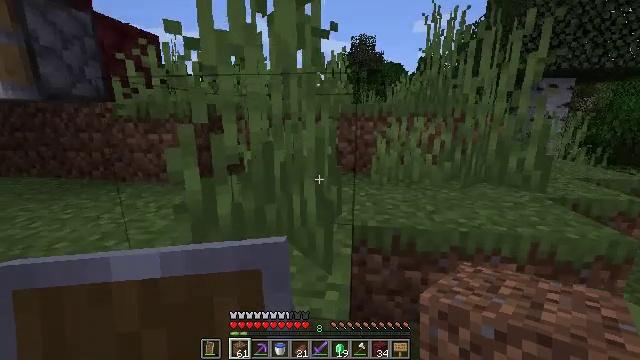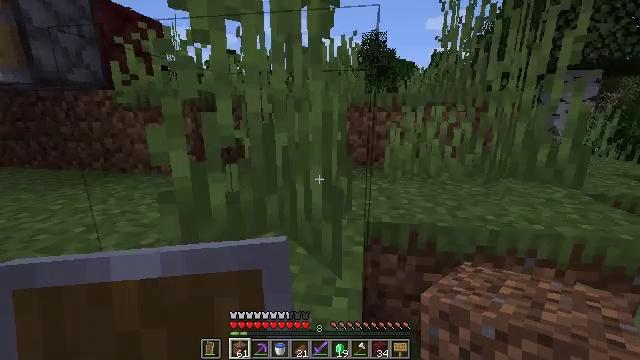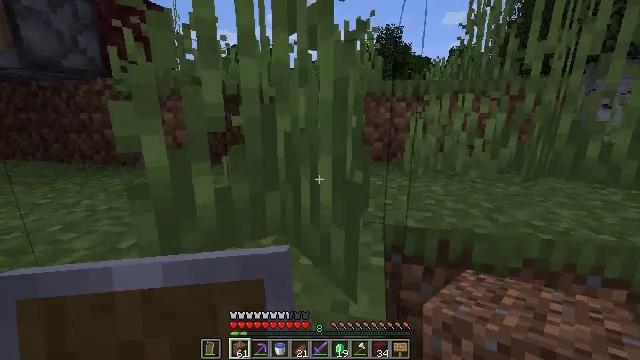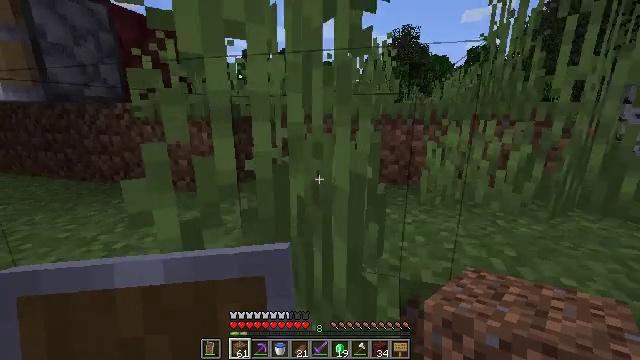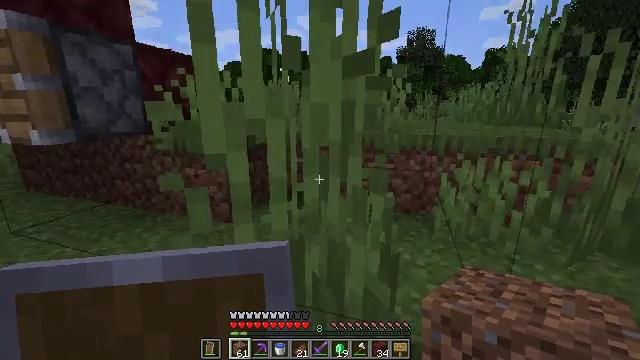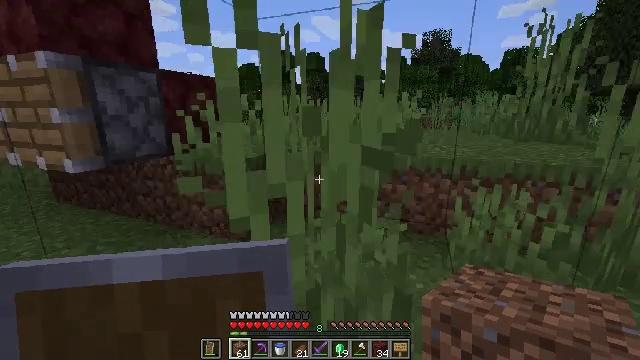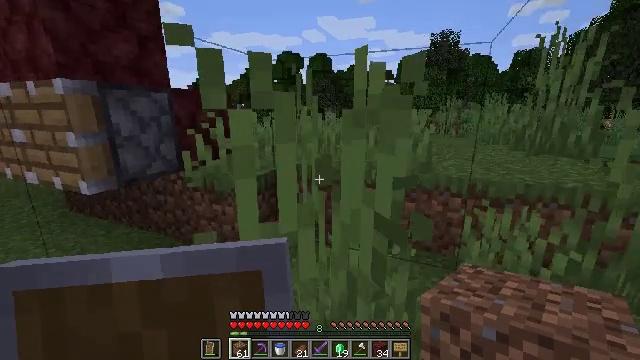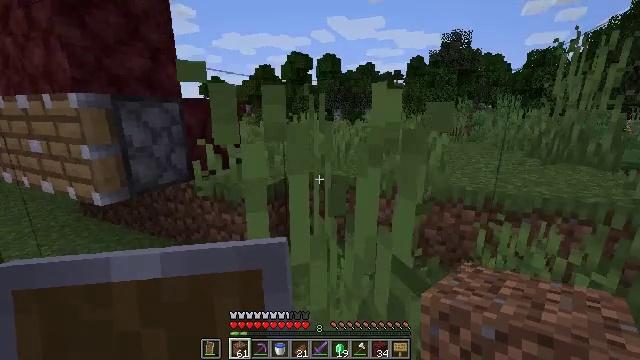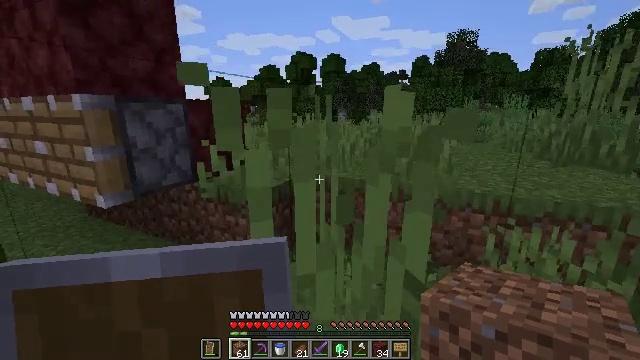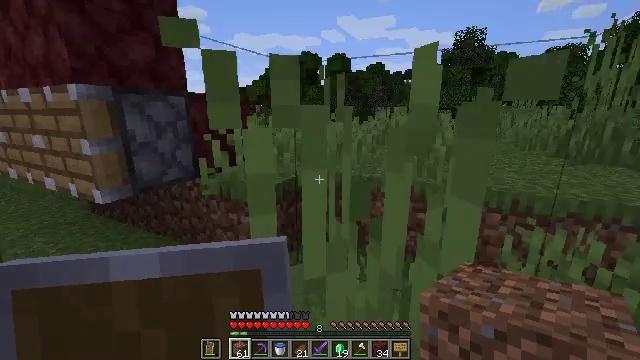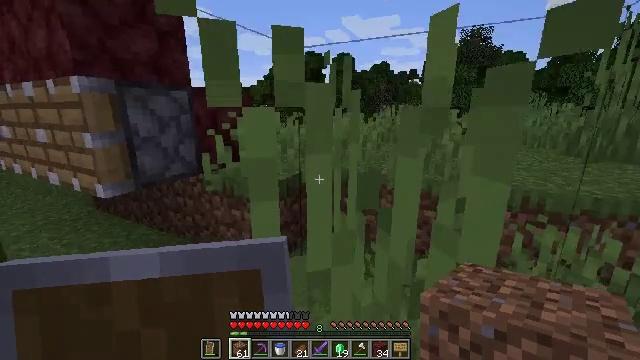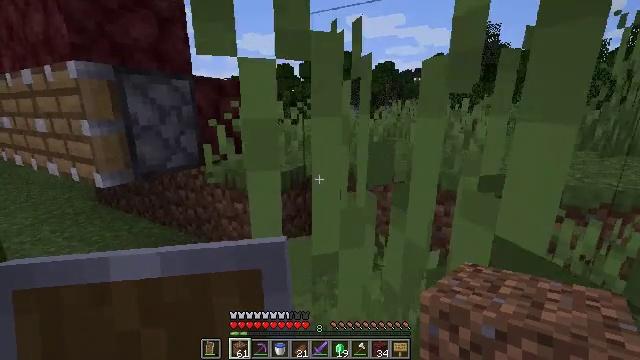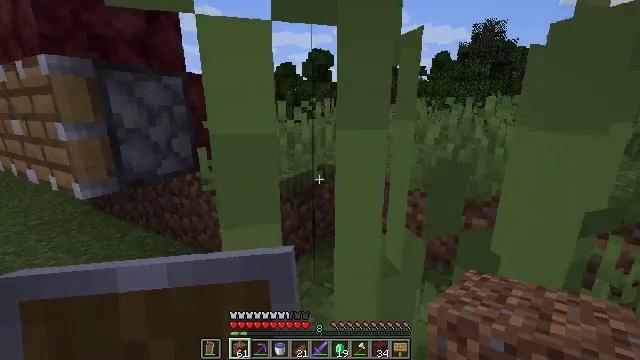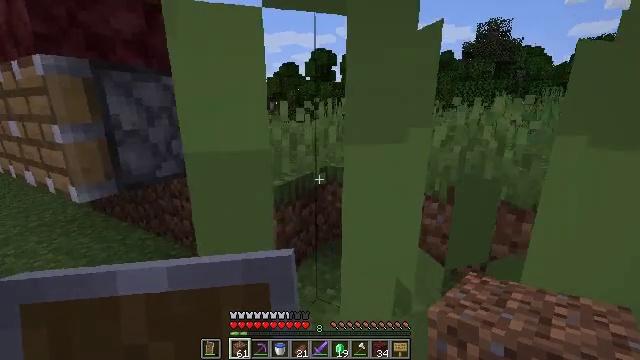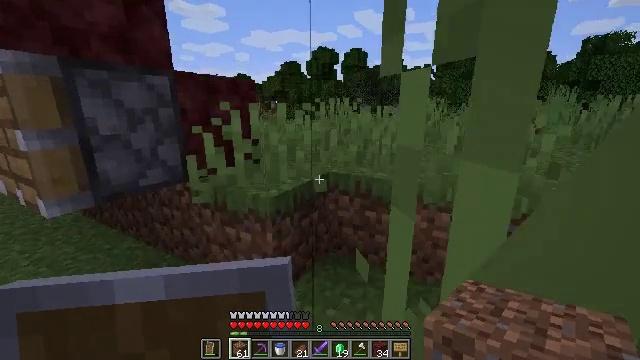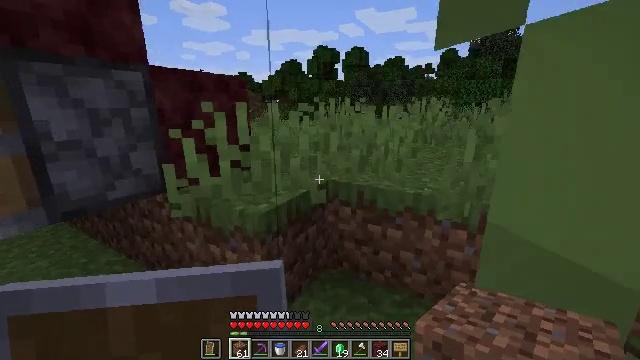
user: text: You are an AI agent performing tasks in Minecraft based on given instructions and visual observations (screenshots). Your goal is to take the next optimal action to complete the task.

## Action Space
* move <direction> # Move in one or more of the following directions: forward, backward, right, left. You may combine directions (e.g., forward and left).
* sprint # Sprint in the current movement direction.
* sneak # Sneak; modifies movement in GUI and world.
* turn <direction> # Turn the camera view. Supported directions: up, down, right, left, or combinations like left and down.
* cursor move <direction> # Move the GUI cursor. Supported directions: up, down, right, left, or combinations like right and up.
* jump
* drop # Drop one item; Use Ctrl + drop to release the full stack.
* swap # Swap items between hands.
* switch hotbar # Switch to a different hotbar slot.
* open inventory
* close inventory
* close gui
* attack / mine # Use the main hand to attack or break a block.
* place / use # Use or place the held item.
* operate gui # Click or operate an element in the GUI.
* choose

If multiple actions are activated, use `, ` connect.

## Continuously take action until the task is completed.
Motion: motion action
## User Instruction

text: Attack bamboo to gather it.
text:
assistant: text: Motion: move forward, turn left
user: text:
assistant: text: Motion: move forward, turn left, jump
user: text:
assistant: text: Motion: move forward, turn left, jump
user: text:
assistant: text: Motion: move forward, turn left, jump
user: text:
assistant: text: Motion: move forward, turn left, jump
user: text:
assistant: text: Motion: move forward, turn left
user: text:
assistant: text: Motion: move forward, turn left
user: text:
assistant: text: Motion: move forward
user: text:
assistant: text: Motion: move forward, turn left
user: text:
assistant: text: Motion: move forward
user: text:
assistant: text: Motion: move forward
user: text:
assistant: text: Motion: move forward
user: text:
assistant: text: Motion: move forward
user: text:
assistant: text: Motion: move forward
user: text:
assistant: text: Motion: move forward
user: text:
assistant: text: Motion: move forward
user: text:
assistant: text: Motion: move forward
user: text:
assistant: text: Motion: move forward, turn left
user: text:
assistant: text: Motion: move forward, turn left
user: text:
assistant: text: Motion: move forward, turn left
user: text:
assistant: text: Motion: move forward, turn left
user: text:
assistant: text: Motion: move forward, turn left, jump
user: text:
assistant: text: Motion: move forward, turn left, jump
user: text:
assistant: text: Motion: move forward, turn left, jump
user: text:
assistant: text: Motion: move forward, turn left
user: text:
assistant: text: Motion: move forward, turn left
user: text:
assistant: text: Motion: move forward, turn left
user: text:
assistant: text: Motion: move forward, turn left
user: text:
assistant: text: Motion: move forward, turn left
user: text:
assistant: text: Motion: move forward, turn left